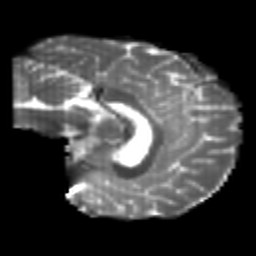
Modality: T2w
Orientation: sagittal
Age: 23
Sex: female
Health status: healthy
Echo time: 0.074 s